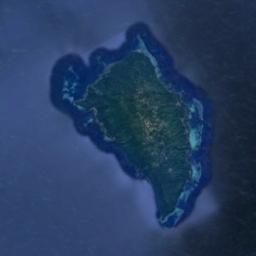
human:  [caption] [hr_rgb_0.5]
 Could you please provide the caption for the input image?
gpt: Different islands have different sizes of vegetation .

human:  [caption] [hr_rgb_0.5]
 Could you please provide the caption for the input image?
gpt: There are many trees on the island .

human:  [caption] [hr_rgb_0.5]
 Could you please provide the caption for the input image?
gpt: The irregularly shaped green island is surrounded by blue sea water, The island is full of green plants and there is a circle of white sand beaches .

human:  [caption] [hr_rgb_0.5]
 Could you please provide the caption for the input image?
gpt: The island with dense vegetation is surrounded by deep blue waters .

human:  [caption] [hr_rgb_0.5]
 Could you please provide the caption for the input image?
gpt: The green island is surrounded by blue water .